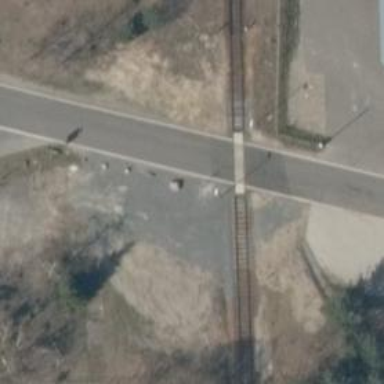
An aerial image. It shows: Rail spur service.